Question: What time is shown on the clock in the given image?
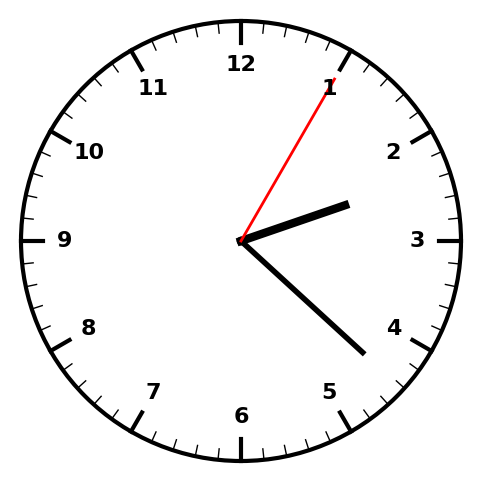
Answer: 02:22:05